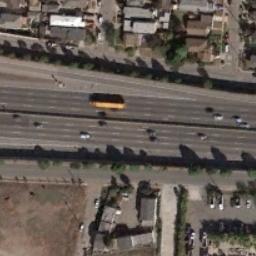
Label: freeway